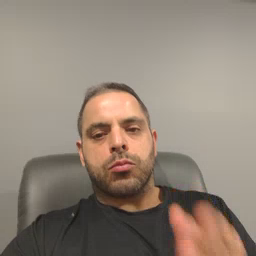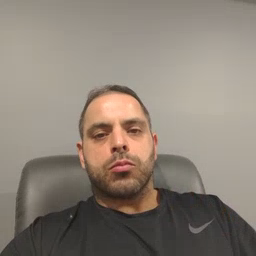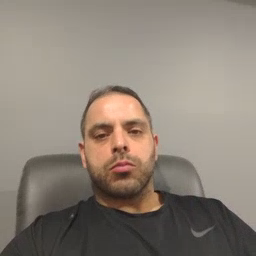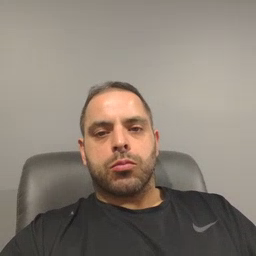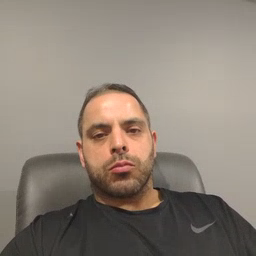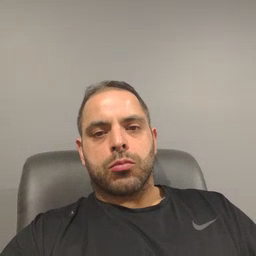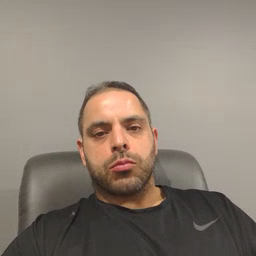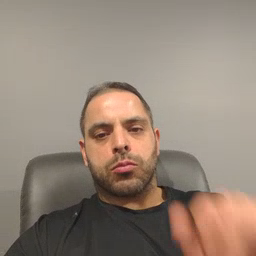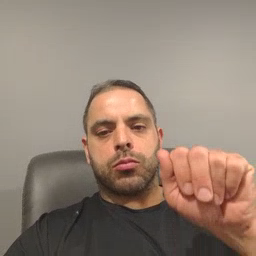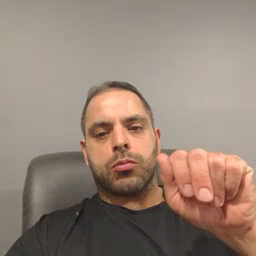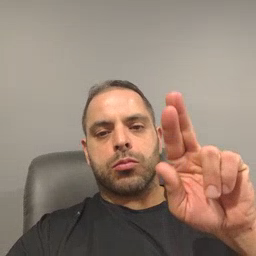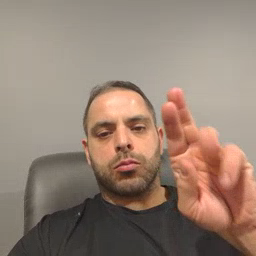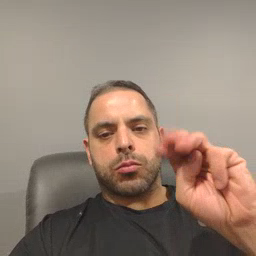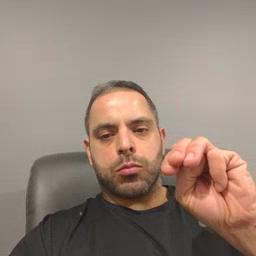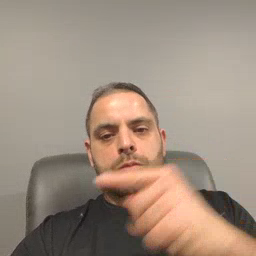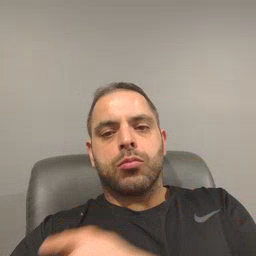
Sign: arm